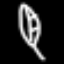
Label: leaf